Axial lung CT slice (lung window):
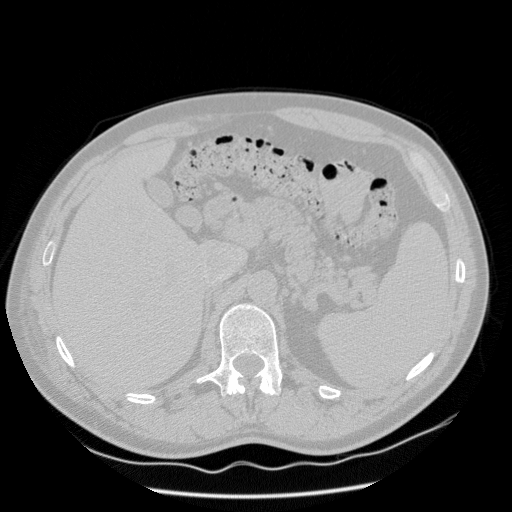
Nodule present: no